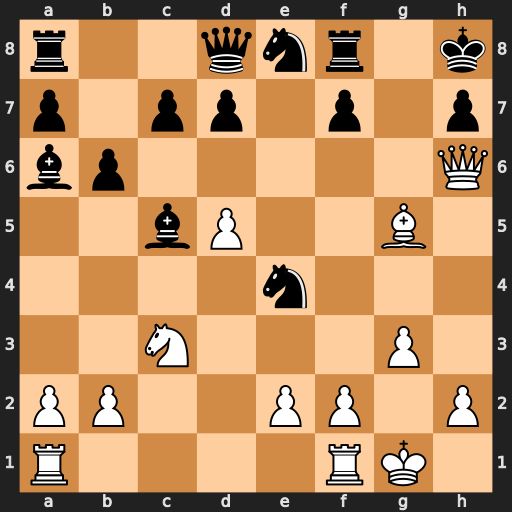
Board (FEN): r2qnr1k/p1pp1p1p/bp5Q/2bP2B1/4n3/2N3P1/PP2PP1P/R4RK1
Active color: w
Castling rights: -
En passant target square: -
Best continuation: Bxd8 Nxc3 Bf6+ Nxf6 Qxf6+